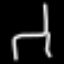
Label: chair